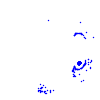
Particle: kaon